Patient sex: M
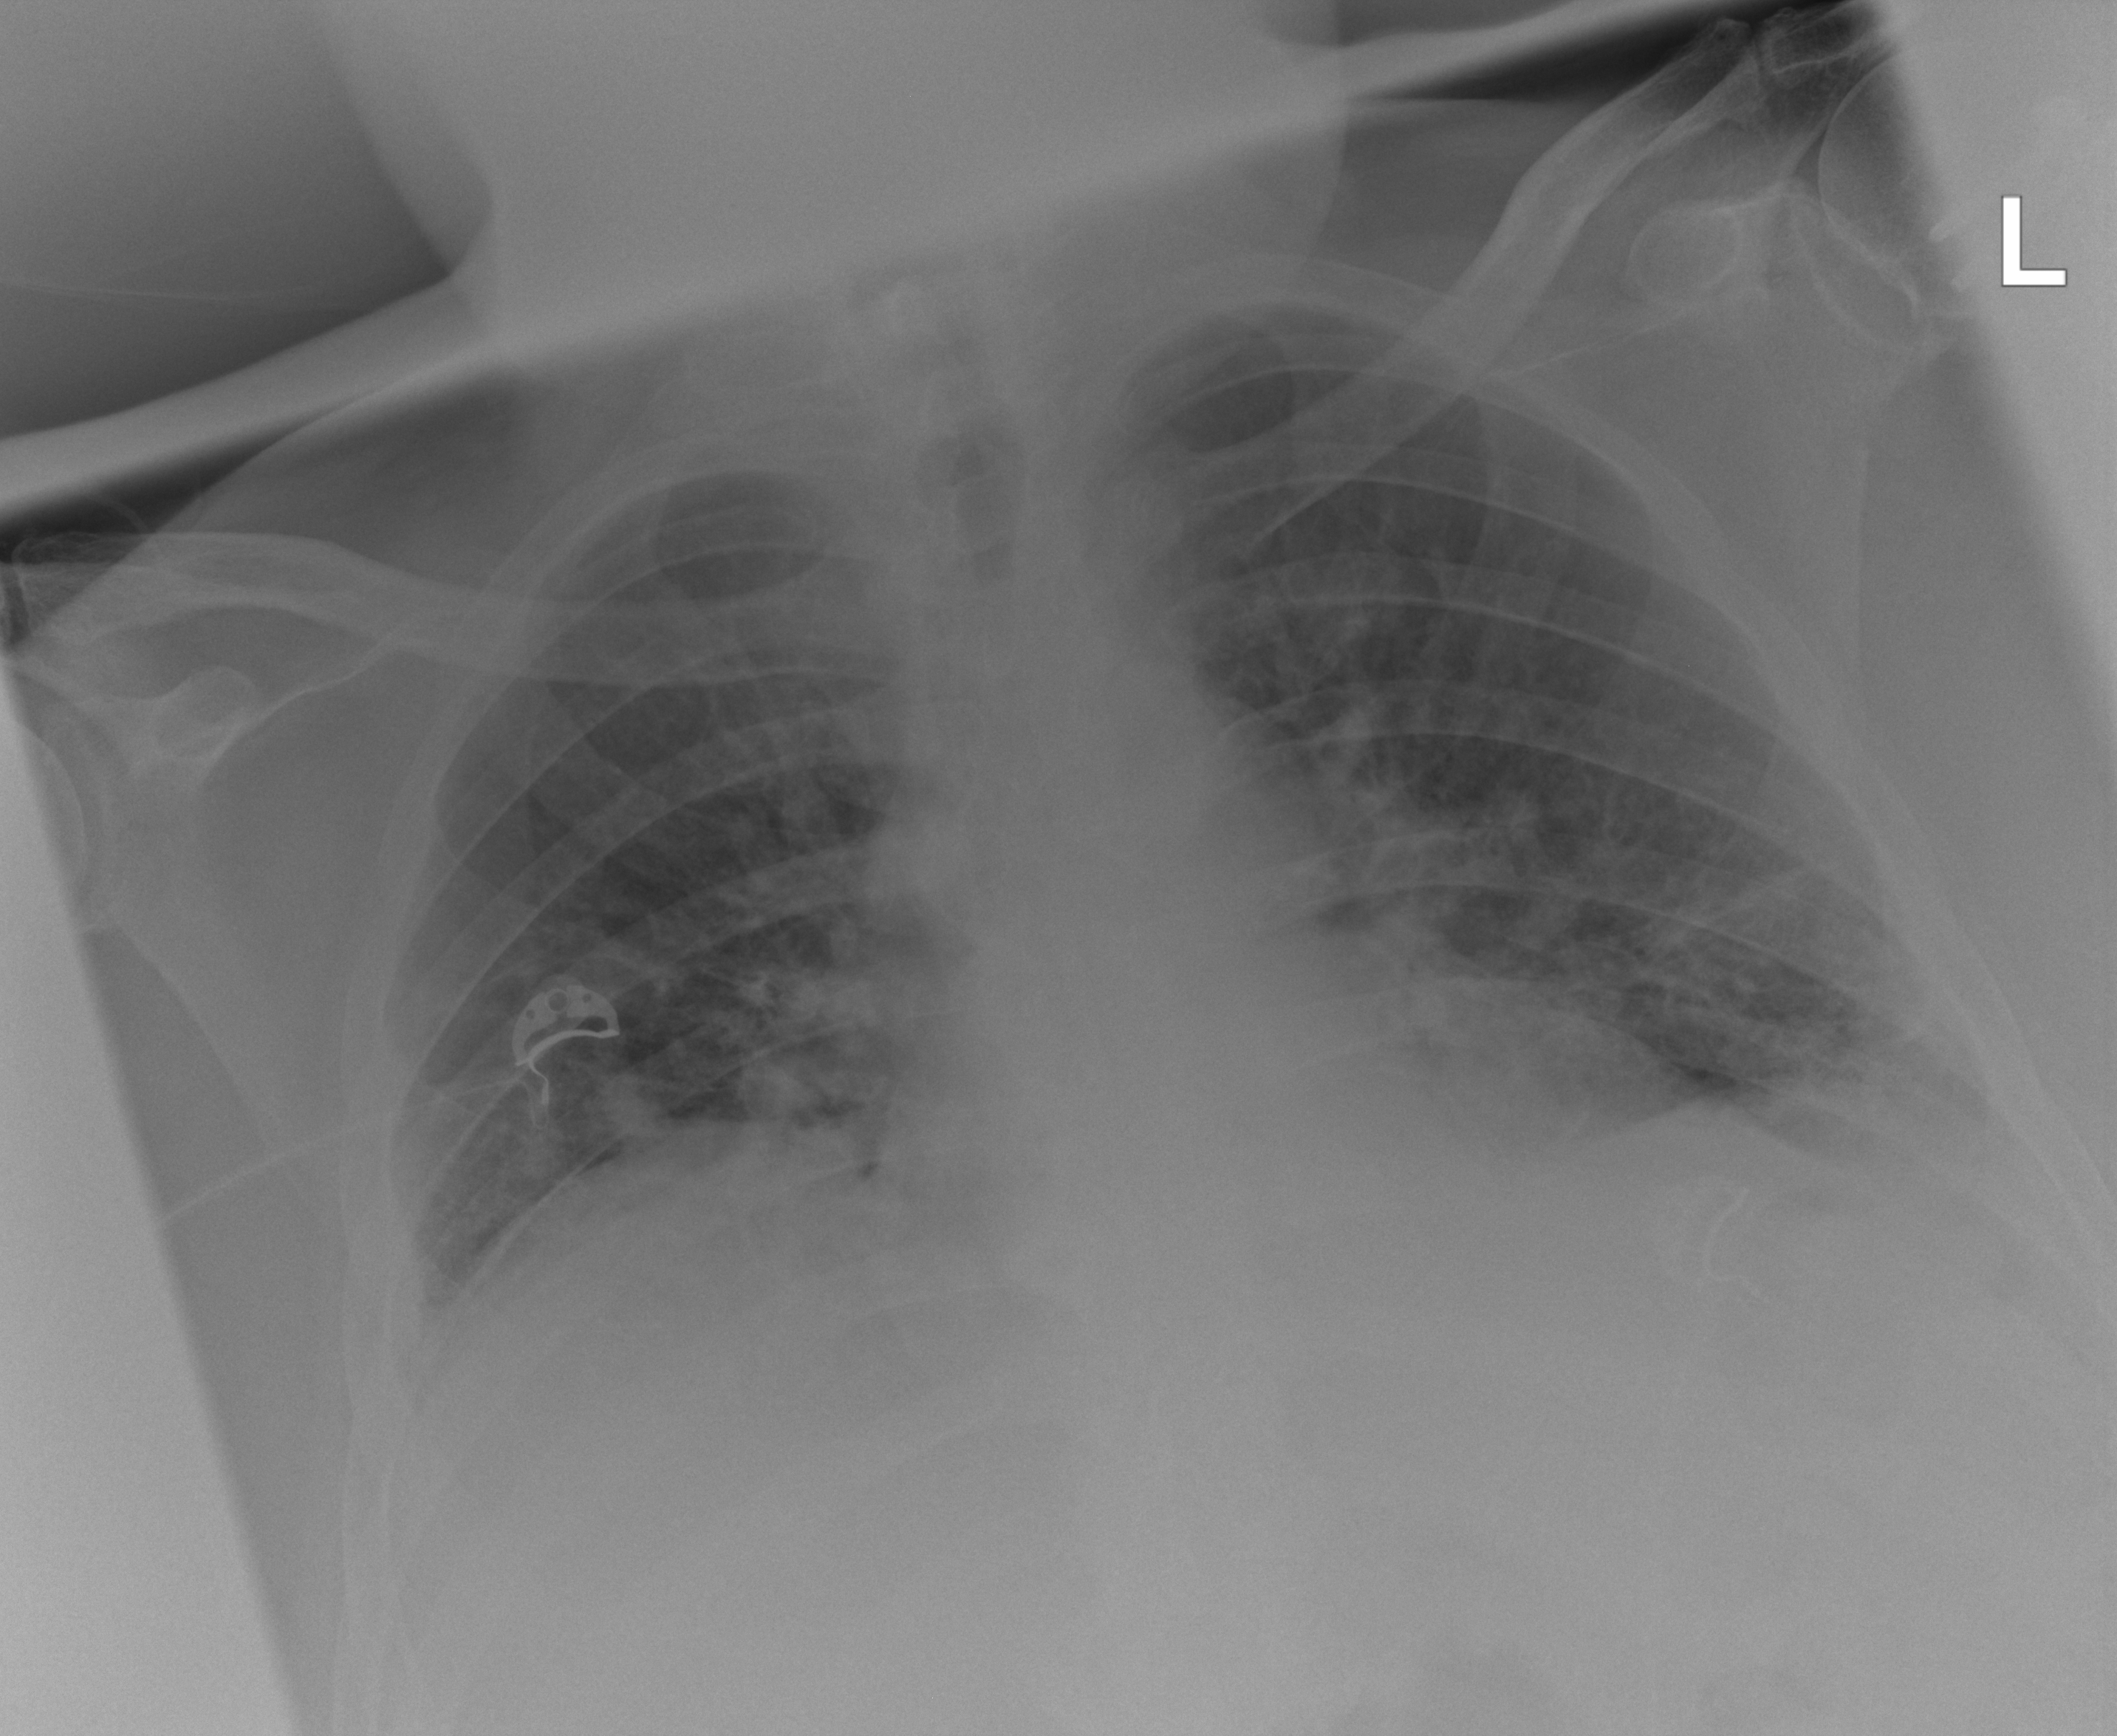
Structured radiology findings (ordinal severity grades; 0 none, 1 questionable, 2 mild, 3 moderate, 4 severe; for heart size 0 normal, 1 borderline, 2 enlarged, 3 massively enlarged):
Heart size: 0
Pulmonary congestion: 2
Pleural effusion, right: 1
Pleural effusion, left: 2
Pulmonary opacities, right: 0
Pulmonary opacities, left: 1
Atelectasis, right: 1
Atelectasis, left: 2